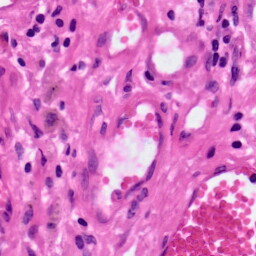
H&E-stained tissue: Lung